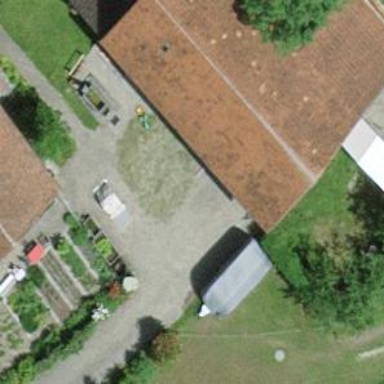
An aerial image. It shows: Farm auxiliary building.